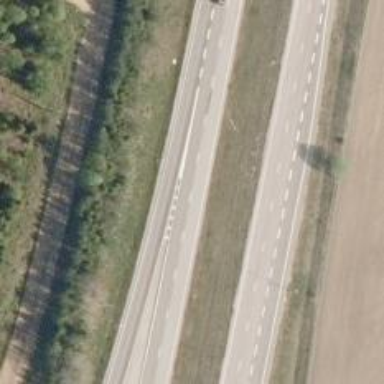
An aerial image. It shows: Asphalt motorway.